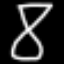
Label: hourglass